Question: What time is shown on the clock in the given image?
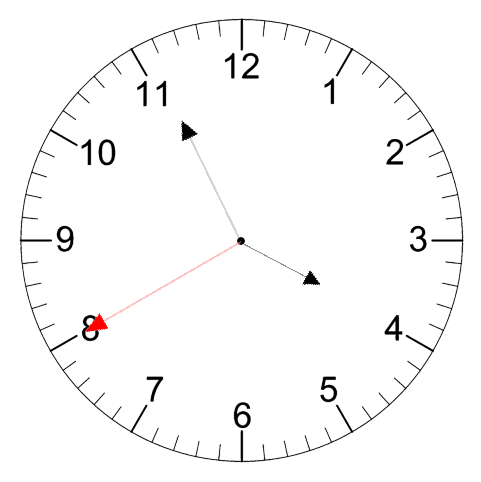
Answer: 03:55:40